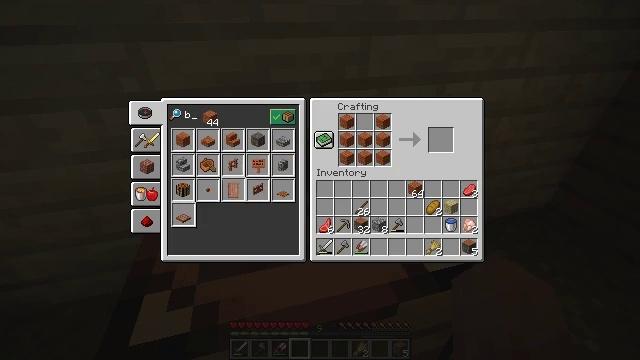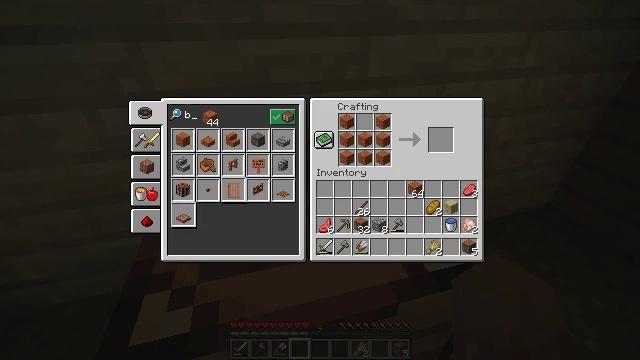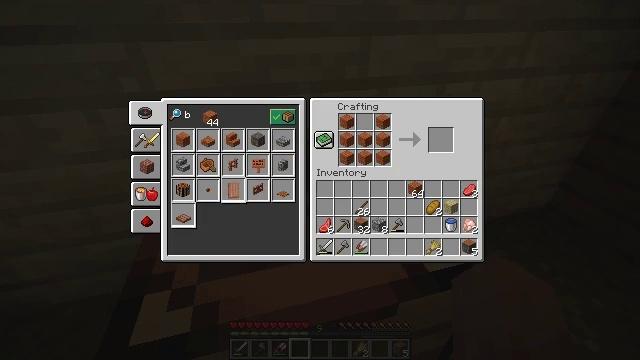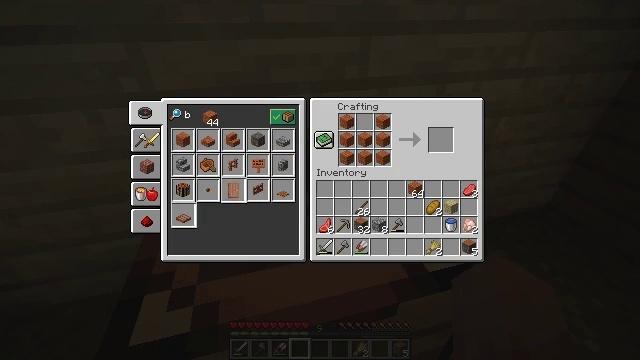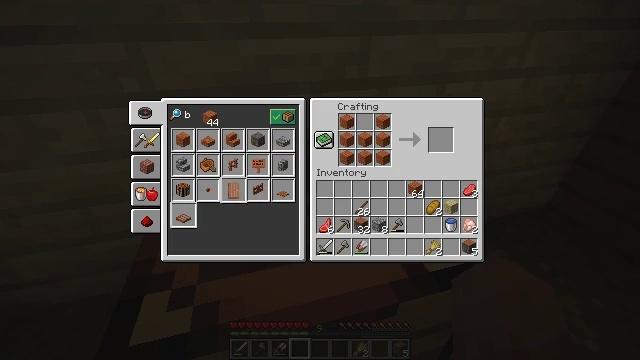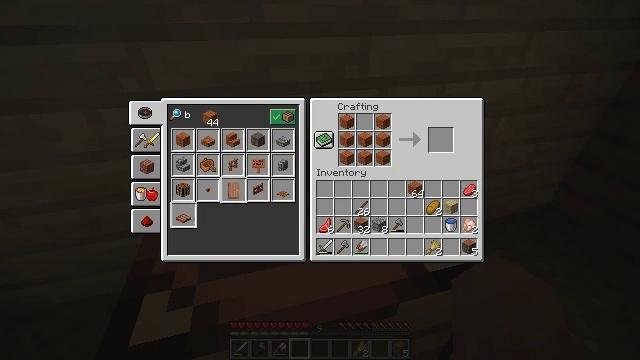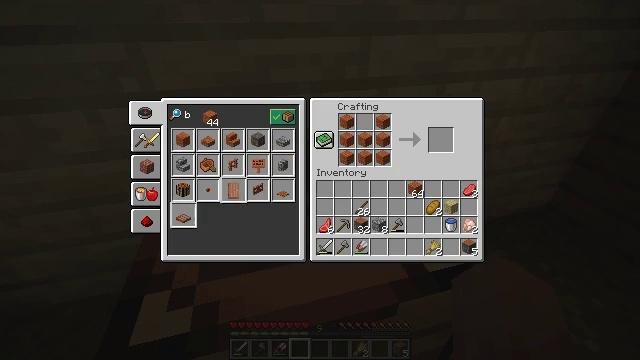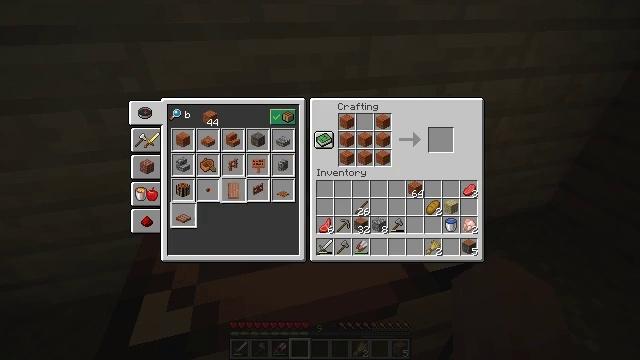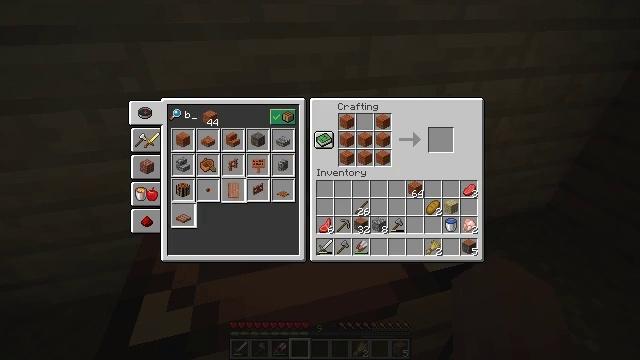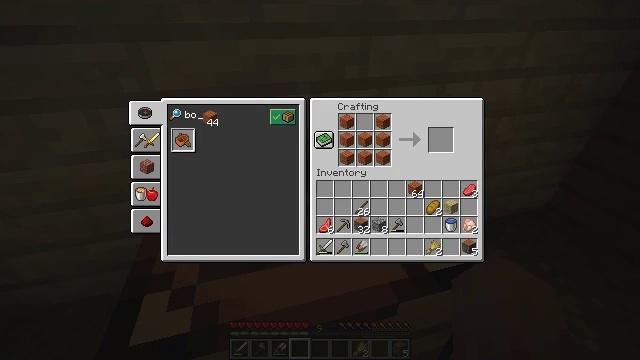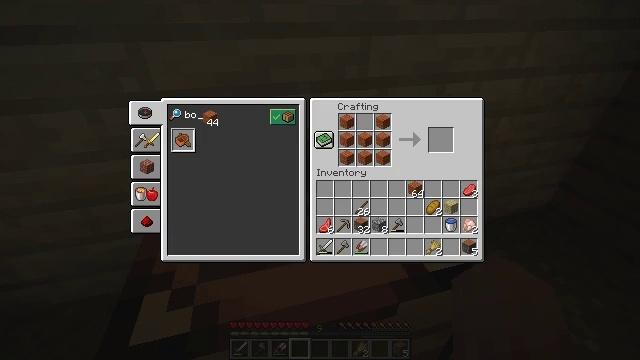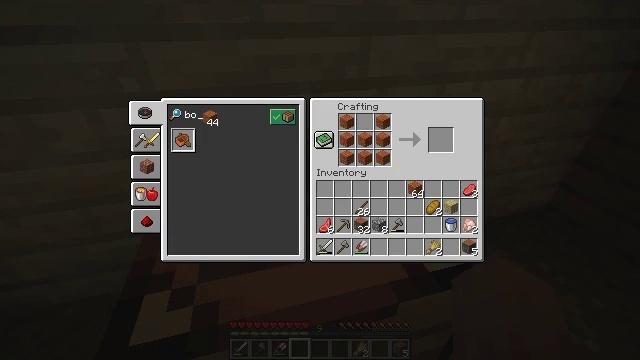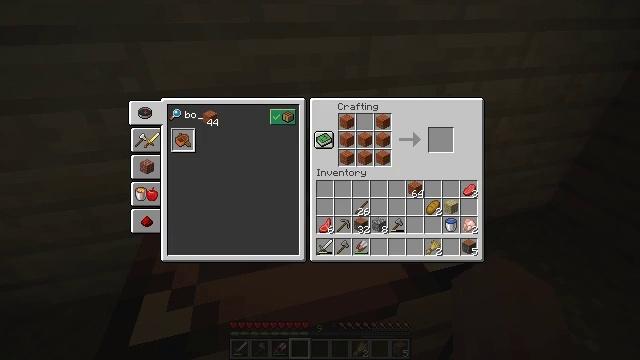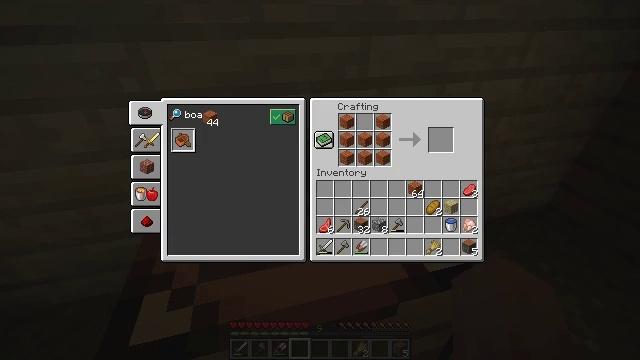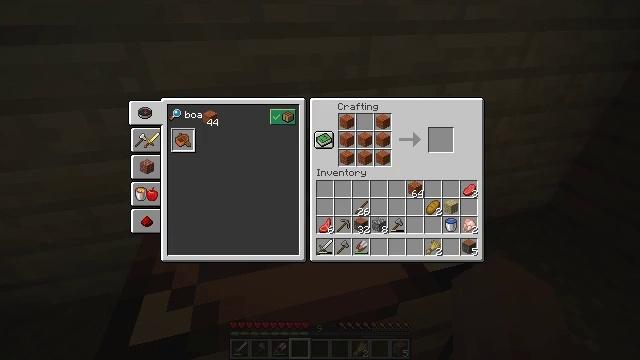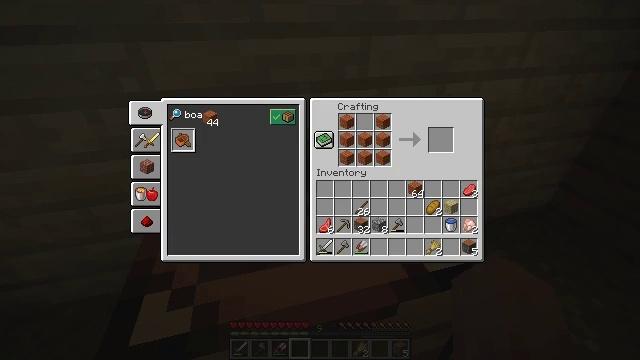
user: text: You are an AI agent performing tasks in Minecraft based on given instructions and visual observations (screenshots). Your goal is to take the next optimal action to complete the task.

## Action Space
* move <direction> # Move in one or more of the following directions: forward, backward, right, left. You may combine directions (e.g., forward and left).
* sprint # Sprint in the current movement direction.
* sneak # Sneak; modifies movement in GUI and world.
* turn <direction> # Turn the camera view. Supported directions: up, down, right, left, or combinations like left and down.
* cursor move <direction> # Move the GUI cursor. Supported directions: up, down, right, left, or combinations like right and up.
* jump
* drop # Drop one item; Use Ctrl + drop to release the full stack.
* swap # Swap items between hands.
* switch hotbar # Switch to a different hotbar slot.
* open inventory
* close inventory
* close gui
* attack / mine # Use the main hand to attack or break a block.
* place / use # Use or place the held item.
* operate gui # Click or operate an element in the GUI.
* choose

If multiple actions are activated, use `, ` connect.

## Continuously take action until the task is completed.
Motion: motion action
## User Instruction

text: Use planks from acacia wood to craft a acacia boat.
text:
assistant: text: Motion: no_op
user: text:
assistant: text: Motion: no_op
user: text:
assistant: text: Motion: no_op
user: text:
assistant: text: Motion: no_op
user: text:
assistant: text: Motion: no_op
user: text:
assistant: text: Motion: no_op
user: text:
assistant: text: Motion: no_op
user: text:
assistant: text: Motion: no_op
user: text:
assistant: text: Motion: no_op
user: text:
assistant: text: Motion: no_op
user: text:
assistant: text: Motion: no_op
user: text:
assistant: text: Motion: no_op
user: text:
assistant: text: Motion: move left
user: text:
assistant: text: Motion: move left
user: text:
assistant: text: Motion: move left
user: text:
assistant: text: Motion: move left
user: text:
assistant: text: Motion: move left
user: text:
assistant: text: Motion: no_op
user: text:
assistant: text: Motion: no_op
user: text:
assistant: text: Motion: no_op
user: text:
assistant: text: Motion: no_op
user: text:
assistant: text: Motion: no_op
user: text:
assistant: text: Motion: no_op
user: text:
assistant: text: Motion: no_op
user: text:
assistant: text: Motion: no_op
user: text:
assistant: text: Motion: no_op
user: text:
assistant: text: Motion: no_op
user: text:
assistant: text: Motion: no_op
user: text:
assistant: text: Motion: no_op
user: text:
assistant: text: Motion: no_op